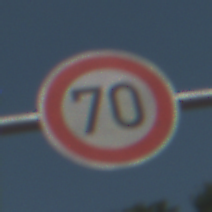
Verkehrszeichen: Geschwindigkeit70
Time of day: Midday
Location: Outdoor (Suburban)
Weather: PartlyCloudy
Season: NotSpecified
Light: Natural